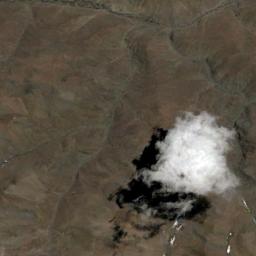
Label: cloud